Question: I am running a very simple Web application (Asp.Net MVC3) on Win 7 IIS.
I have a very simple HTTP GET API which returns hello world.
'''
http://localhost/helloworld
'''
'''
Hello World!
'''
This works perfectly over a browser.
But when I write an app which tries to pull this URL using a webclient, I get the following error:
'''
{"Unable to read data from the transport connection: The connection was closed."}
'''
'''
WebClient web = new WebClient();
var response = web.DownloadString("http://localhost/helloworld");
'''

What should I be looking at? I have been at this for hours and I have run out of options to try! Any help will be really appreciated!
Thanks.
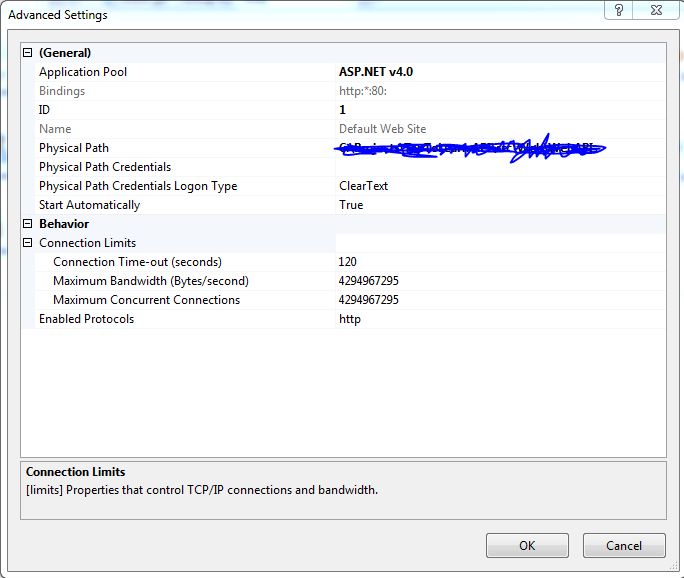
Answer: I finally figured out what the issue was and instead of it being an IIS specific issue - which I was leaning towards, it turned out to be an issue with the code that I wrote.
Adding details here incase someone else runs into a similar problem.
I had the following method in my code which I was using to send the response of the request as a JSON object.
'''
private void sendJsonResult(string result) {
Response.StatusCode = 200;
Response.Headers.Add("Content-Type", "application/json; charset=utf-8");
Response.Flush();
Response.Write(result);
Response.End();
Response.Close(); // <-- This is the problem statement
}
'''
On digging around a bit, I found out that we should be doing a Response.Close().
A better explanation of this is <URL>.
Once I removed that line, it started working perfectly - both in my consuming app as well as the web browser, etc.
If you will read the link above, you will clearly understand why we should not be using a Response.Close() - so I will not go into that description. Learnt a new thing today.